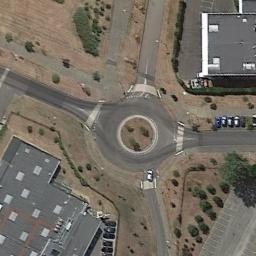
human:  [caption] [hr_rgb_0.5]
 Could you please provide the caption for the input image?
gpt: The roundabout connects four roads and some buildings are next to the roundabout .

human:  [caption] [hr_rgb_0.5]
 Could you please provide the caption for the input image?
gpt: The roundabout is on the bare land next to buildings and trees .

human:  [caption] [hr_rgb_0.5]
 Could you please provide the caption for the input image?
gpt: There are several moving vehicles on the road at the roundabout, There are several buildings and some trees and a large wasteland around the roundabout .

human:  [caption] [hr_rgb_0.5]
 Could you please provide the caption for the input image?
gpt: The car park is next to the roundabout .

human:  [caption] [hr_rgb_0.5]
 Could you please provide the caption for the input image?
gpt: There are some green bushes and two black buildings near the roundabout .